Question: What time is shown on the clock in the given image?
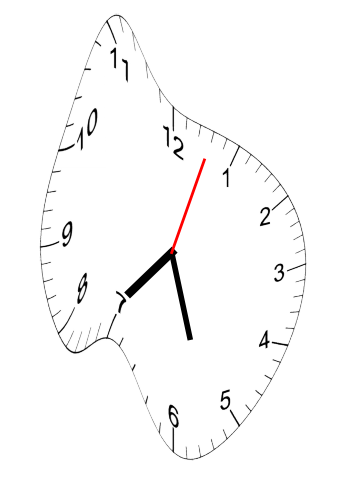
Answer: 07:27:03